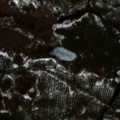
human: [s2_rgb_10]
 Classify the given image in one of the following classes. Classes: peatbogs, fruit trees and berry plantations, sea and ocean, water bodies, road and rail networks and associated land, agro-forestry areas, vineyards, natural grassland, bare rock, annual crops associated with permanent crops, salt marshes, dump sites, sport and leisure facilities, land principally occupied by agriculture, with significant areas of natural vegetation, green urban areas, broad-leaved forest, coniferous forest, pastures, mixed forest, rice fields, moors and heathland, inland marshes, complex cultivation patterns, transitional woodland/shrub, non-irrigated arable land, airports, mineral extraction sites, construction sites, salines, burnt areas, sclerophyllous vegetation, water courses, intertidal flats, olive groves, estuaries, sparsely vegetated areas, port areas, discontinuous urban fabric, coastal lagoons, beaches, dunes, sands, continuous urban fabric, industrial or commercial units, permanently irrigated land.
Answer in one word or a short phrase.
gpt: coniferous forest, peatbogs